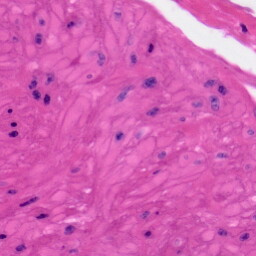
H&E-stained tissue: Skin